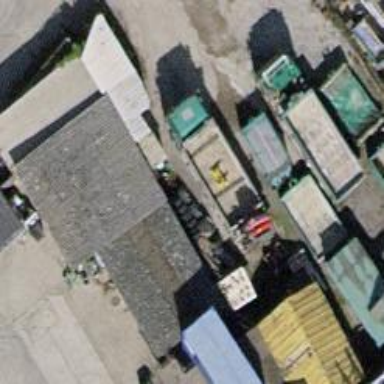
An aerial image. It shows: Industrial building.